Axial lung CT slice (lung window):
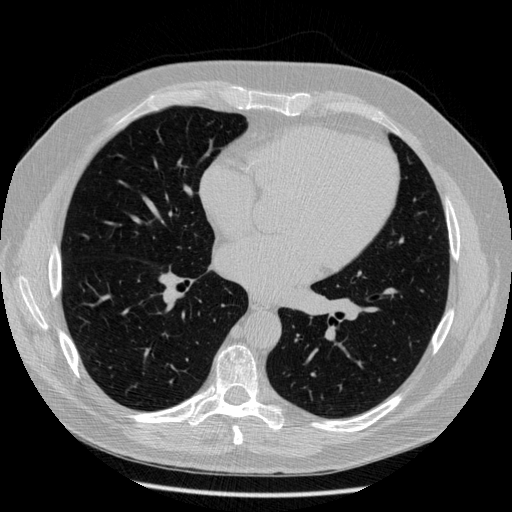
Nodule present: no